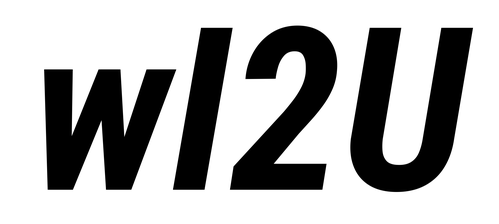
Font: Roboto-Italic_Condensed_Bold_Italic